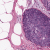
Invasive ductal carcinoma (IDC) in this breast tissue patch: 0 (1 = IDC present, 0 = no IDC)